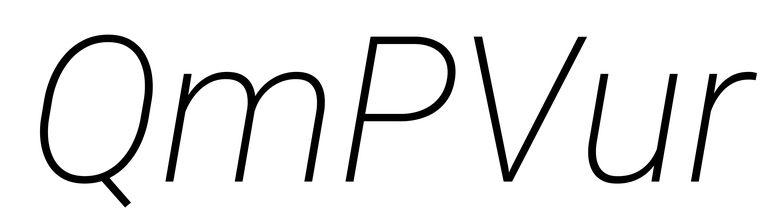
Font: Roboto-Italic_ExtraLight_Italic